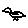
Label: bird